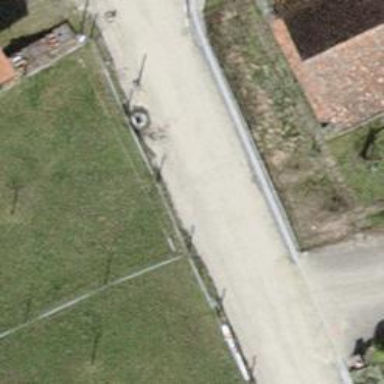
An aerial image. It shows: Unclassified road with asphalt surface.